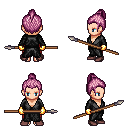
a pixel art fantasy rpg character, female body template, human, light skin, gray robe, red pants, pink short topknot hairstyle, gold gloves, maroon shoes, spear, four views (front, back, left, right), 2x2 character sprite sheet, small pixel art, hard edges, no anti-aliasing